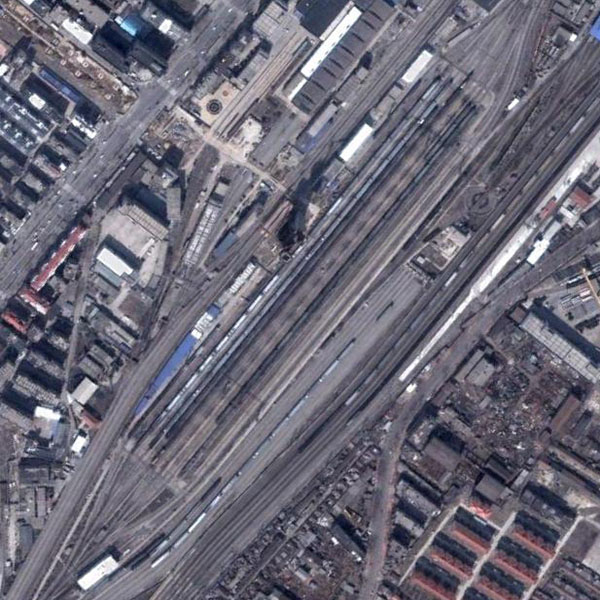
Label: RailwayStation